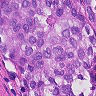
Metastatic tissue present: yes